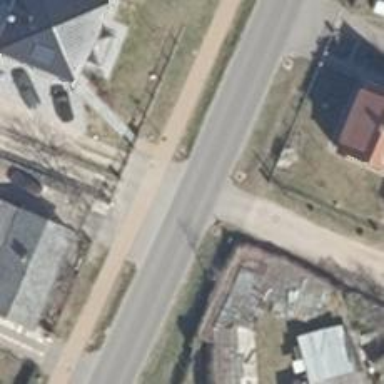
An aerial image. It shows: Smooth asphalt road in residential area.